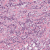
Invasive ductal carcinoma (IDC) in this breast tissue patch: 1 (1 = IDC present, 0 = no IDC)